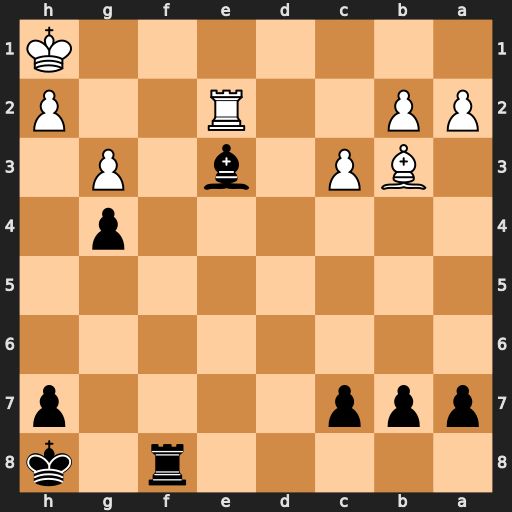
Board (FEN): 5r1k/ppp4p/8/8/6p1/1BP1b1P1/PP2R2P/7K
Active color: b
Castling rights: -
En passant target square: -
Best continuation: Rf1+ Kg2 Rg1#